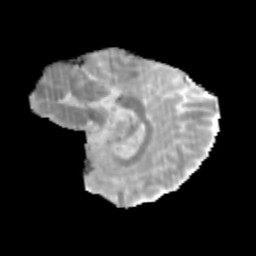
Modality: MD
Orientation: sagittal
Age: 11
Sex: male
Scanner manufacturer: siemens
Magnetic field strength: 3 T
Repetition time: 3.8 s
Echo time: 0.07 s